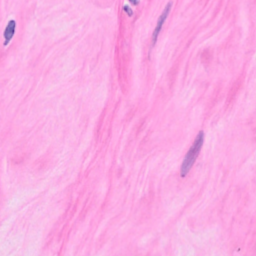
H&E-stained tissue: Breast